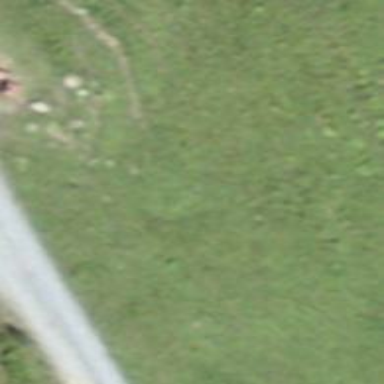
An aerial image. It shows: Bench.